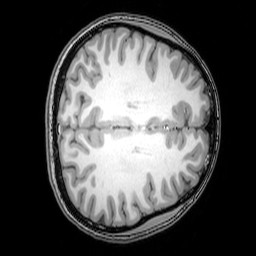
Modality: T1w
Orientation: axial
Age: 21
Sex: female
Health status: healthy
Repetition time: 0.081 s
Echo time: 0.037 s